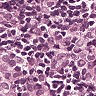
Metastatic tissue present: yes